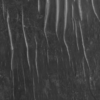
Label: not_dusty